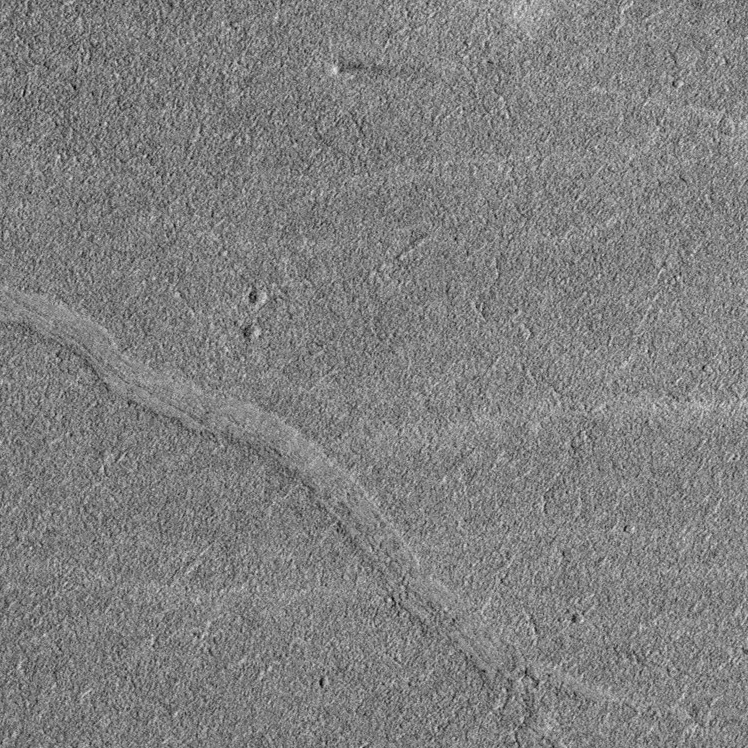
Label: dustdevil